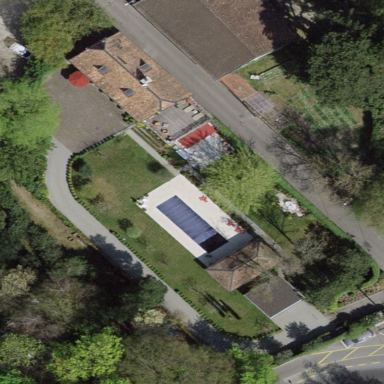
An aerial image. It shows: Garden enclosed by fence.